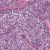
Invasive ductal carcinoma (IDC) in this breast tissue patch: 0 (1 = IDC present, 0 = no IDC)